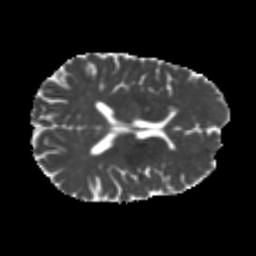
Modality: MD
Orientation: axial
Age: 23
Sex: male
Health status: healthy
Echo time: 0.074 s